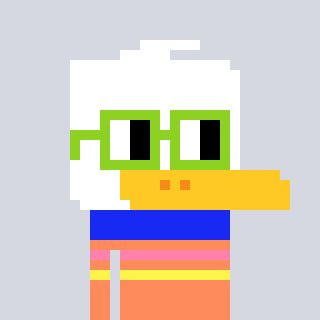
a pixel art character with square light green glasses, a duck-shaped head and a peachy-colored body on a cool background